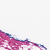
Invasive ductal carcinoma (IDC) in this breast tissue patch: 0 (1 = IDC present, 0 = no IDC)